Interaction volume radius: 5 \u00c5
Interaction volume height: 25 \u00c5
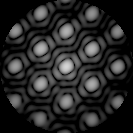
Disorder parameter: 0.02413